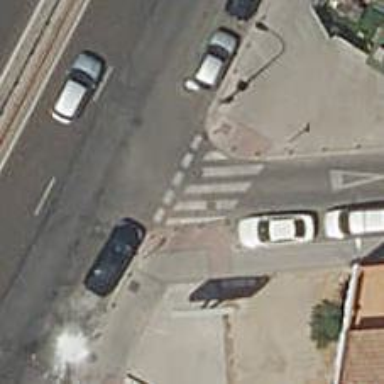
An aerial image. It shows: Marked road crossing.